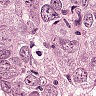
Metastatic tissue present: yes